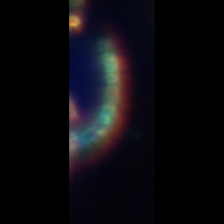
Taxon: Chaetoceros
Group: Diatoms